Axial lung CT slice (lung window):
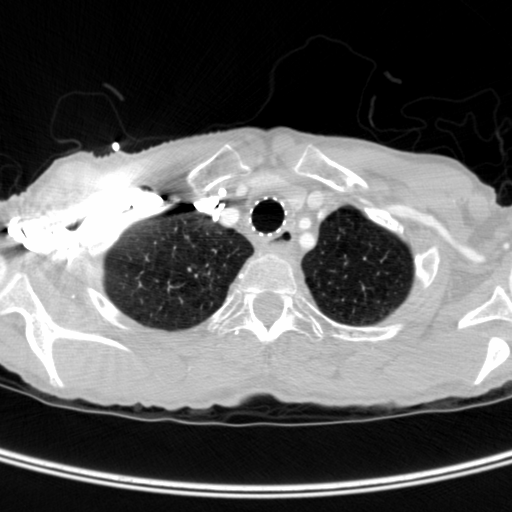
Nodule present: no